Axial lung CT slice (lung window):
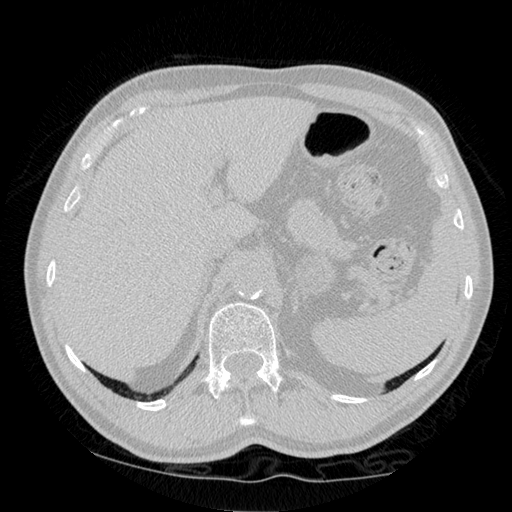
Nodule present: no